Chest X-ray. View position: PA
Patient age: 25
Patient sex: F
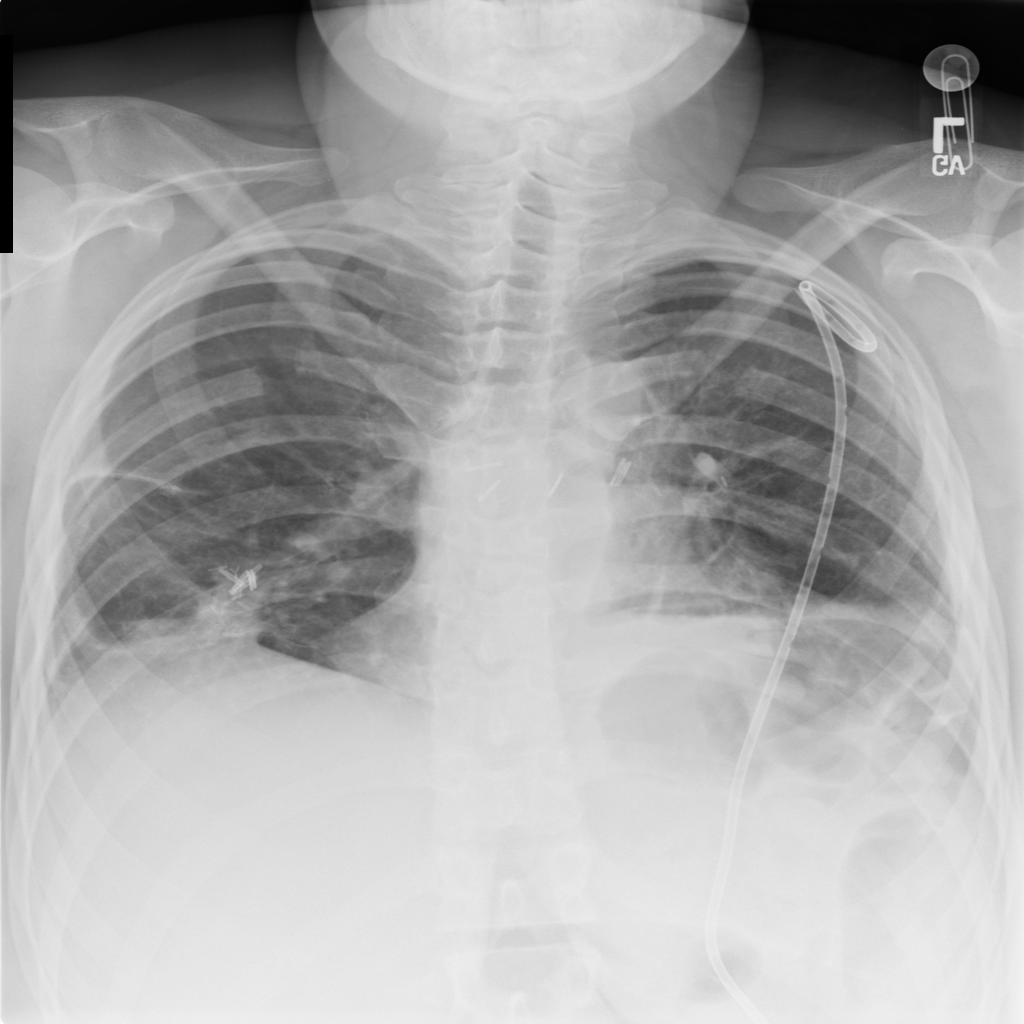
Finding: Pneumothorax